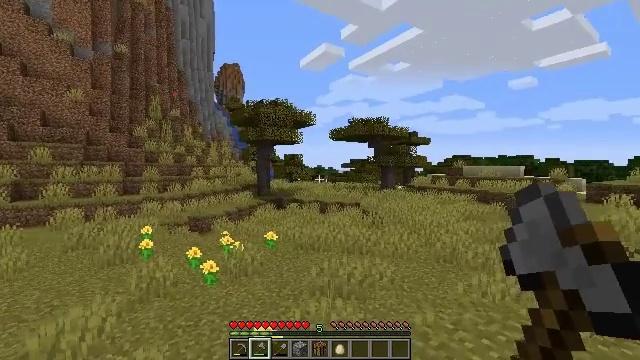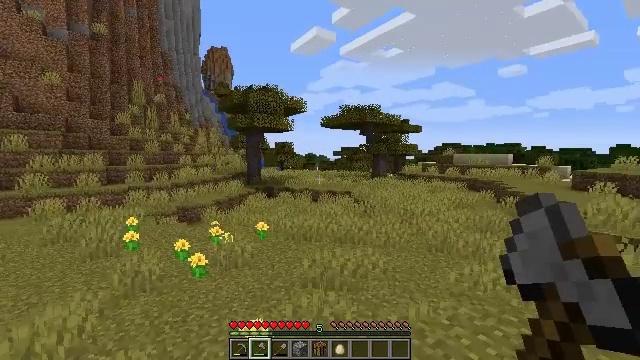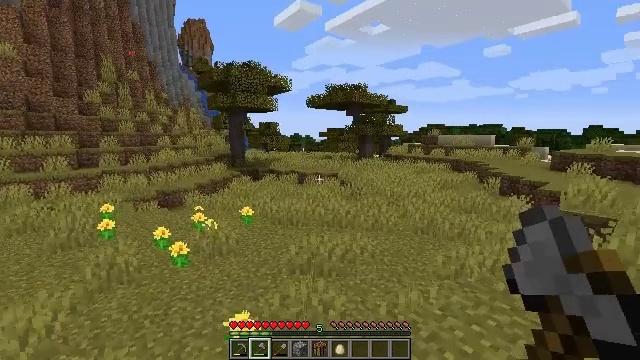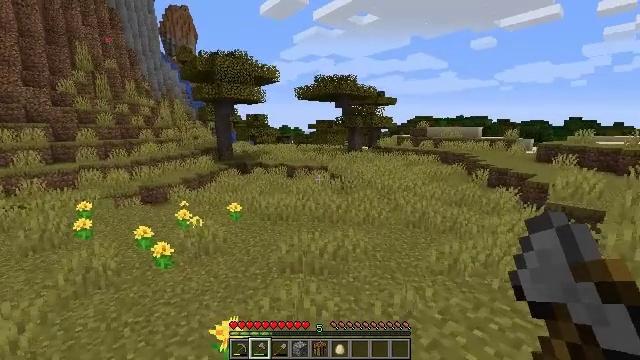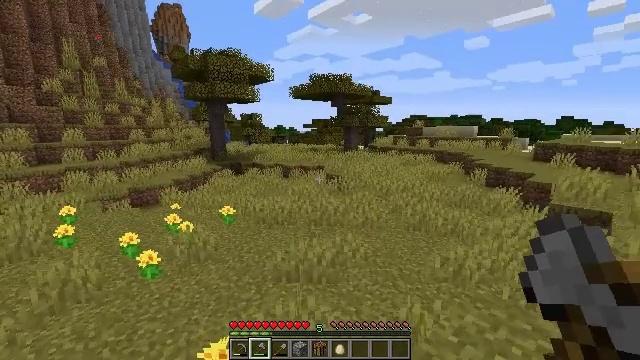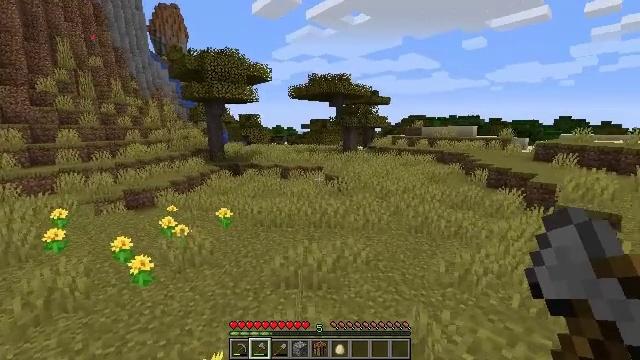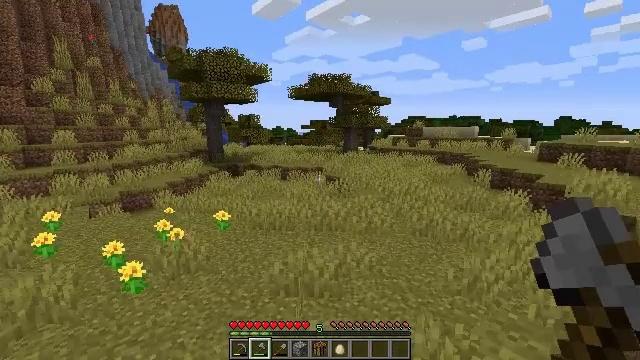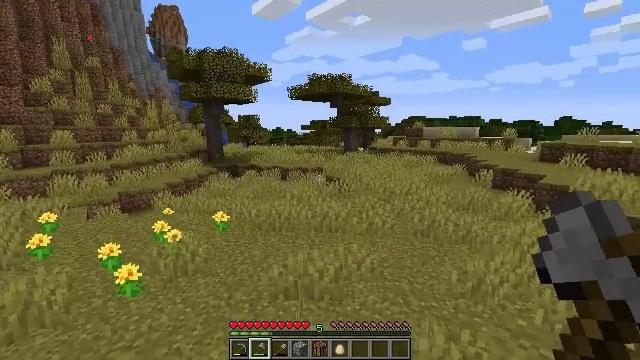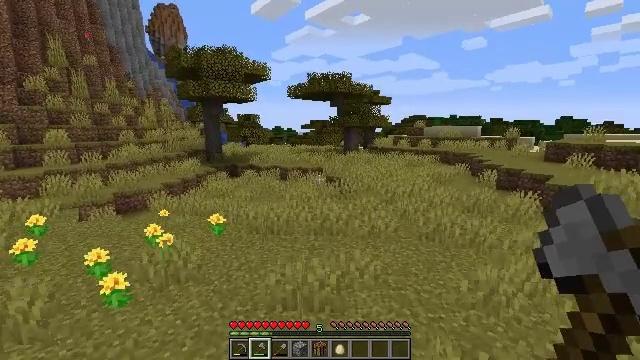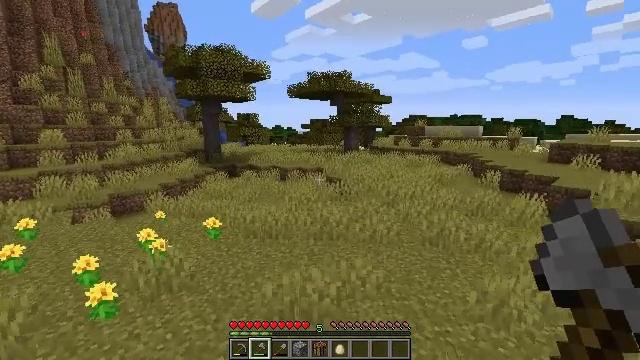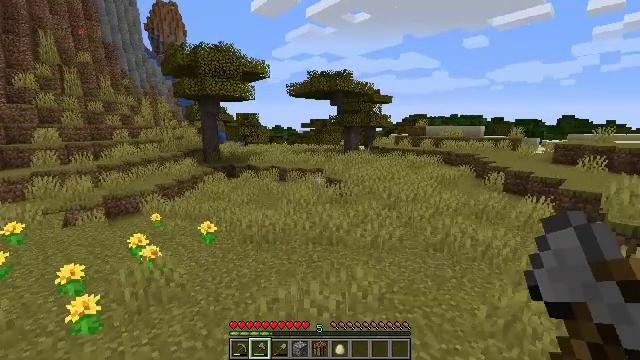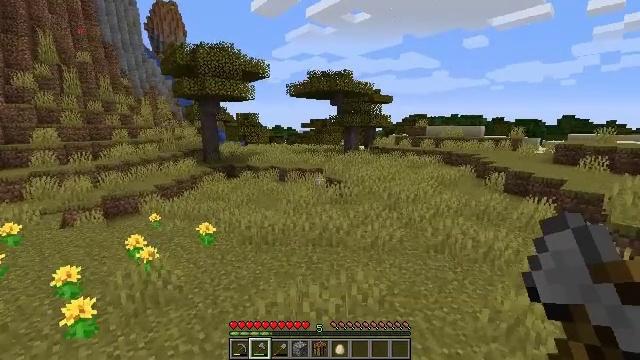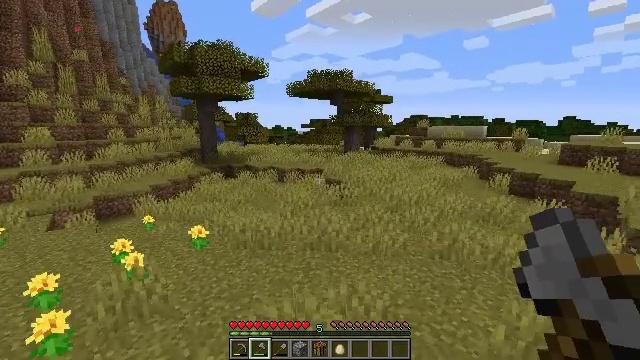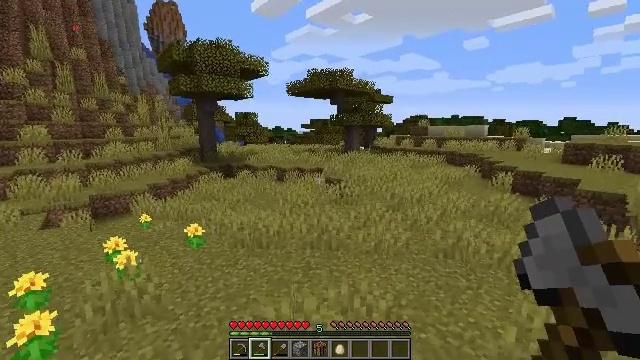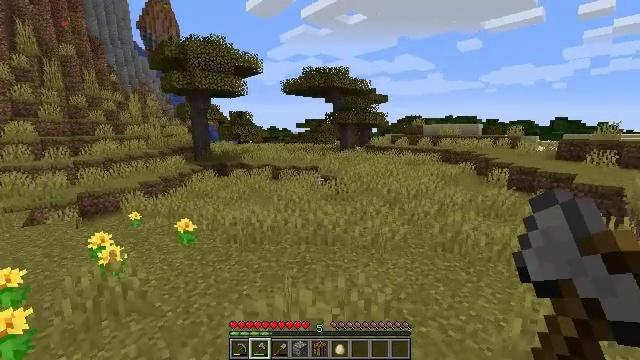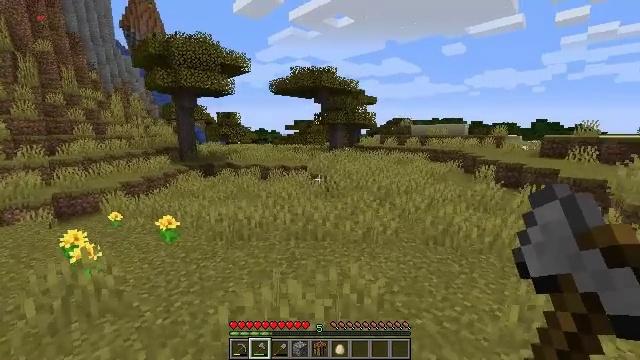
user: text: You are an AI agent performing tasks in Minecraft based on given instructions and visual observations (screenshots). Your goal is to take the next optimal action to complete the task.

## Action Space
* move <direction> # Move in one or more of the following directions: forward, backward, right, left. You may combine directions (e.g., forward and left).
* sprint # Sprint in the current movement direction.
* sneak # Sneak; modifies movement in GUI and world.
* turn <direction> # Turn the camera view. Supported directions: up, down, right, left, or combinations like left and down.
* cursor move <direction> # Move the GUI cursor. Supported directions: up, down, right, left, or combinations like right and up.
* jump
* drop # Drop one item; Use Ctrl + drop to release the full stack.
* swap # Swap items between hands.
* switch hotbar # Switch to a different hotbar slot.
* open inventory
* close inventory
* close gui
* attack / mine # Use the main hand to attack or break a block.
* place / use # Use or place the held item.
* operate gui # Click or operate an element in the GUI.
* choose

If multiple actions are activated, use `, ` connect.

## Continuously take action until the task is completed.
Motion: motion action
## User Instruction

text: Break the coarse dirt block.
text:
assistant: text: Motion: move forward, turn right and down
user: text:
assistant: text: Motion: move forward, turn right and down
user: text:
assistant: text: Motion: move forward, turn right and down
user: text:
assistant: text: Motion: move forward, turn right
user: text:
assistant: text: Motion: move forward
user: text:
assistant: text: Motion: move forward
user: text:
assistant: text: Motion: move forward
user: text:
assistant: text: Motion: move forward
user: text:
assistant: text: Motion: move forward
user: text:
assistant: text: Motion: move forward
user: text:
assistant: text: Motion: move forward
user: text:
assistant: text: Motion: move forward
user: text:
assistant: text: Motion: move forward
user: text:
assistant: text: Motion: move forward, turn right
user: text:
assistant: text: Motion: move forward, turn right
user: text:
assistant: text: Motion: move forward
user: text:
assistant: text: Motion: move forward
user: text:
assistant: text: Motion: move forward
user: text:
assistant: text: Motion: move forward
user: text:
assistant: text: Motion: move forward, turn left
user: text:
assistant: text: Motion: move forward
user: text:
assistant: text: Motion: move forward
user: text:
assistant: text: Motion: move forward
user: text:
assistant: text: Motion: move forward
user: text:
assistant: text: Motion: move forward
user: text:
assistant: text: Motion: no_op
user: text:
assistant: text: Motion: no_op
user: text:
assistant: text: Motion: move forward
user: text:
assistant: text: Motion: move forward, turn left
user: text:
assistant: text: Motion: turn right and down